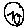
Label: line